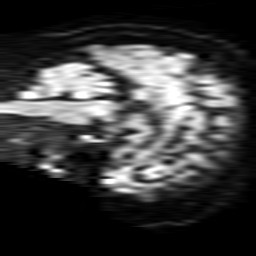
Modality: TRACE
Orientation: sagittal
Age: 56
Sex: female
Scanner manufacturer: philips
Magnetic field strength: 1.5 T
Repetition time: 3.501 s
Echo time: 0.09255 s